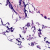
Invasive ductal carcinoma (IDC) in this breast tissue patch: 0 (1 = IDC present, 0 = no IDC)